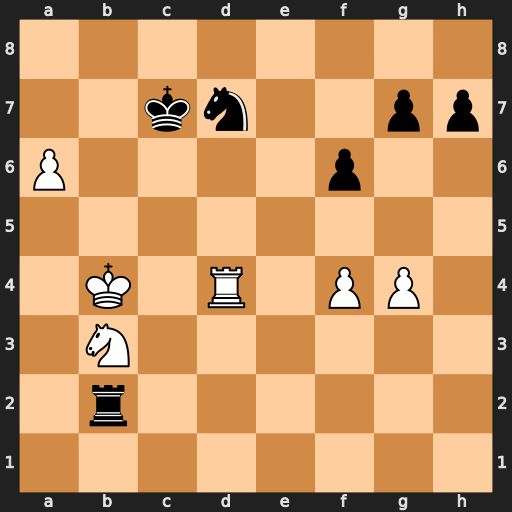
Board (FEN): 8/2kn2pp/P4p2/8/1K1R1PP1/1N6/1r6/8
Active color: w
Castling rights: -
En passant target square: -
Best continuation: Rxd7+ Kxd7 a7 Ra2 Na5